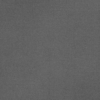
Label: dusty